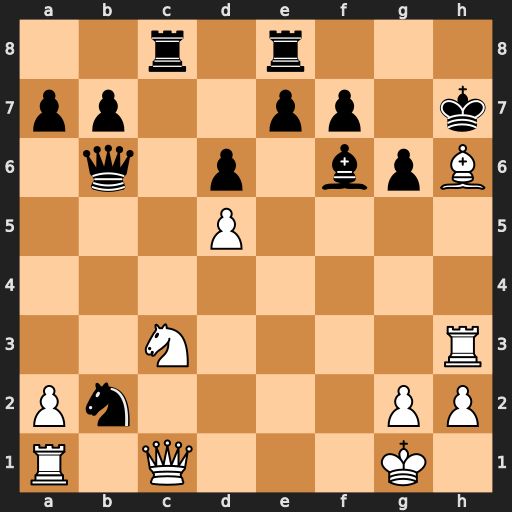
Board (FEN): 2r1r3/pp2pp1k/1q1p1bpB/3P4/8/2N4R/Pn4PP/R1Q3K1
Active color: w
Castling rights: -
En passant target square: -
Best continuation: Be3+ Kg8 Bxb6